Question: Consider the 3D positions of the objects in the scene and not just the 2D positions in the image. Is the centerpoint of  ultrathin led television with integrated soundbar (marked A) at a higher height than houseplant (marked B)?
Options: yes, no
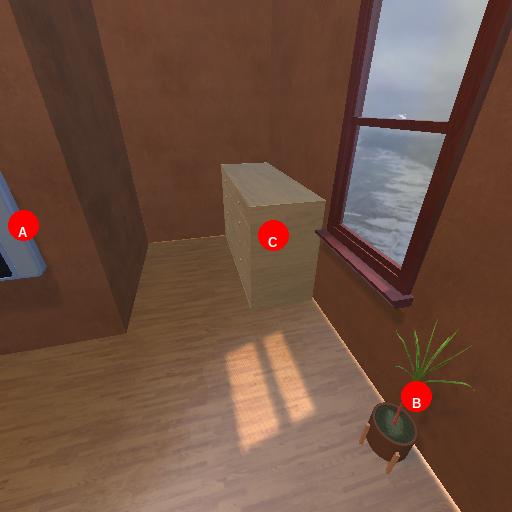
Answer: yes